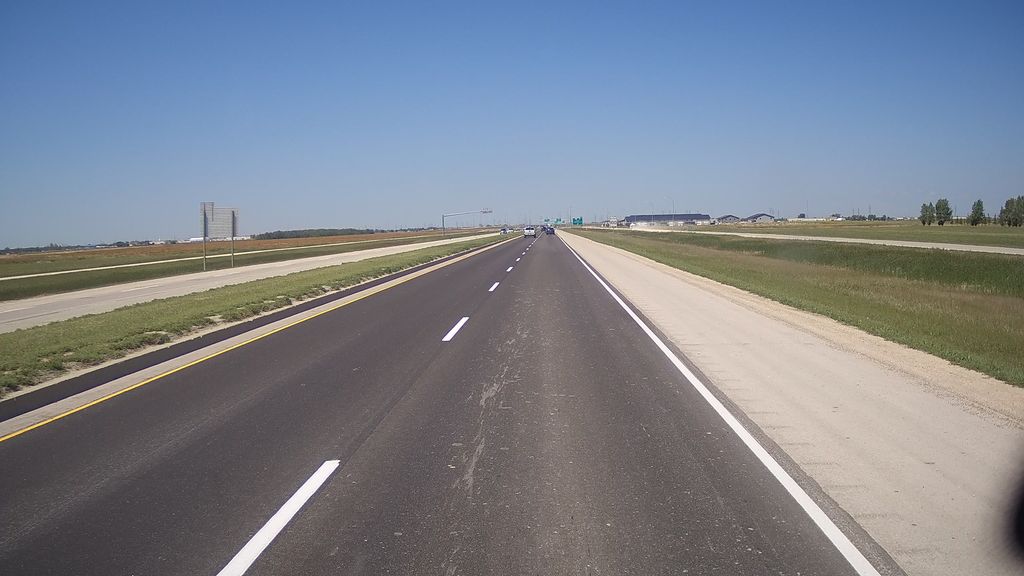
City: winnipeg